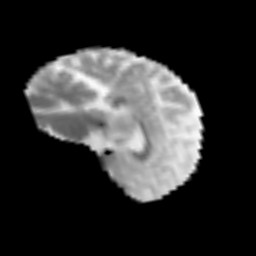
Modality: MD
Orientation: sagittal
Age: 59
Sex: female
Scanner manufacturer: siemens
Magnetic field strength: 3 T
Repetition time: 3.2 s
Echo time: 0.081 s